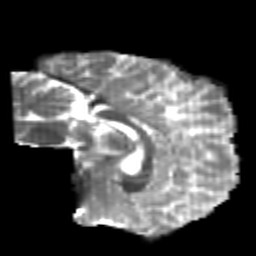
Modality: T2w
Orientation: sagittal
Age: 25
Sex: male
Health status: healthy
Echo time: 0.074 s